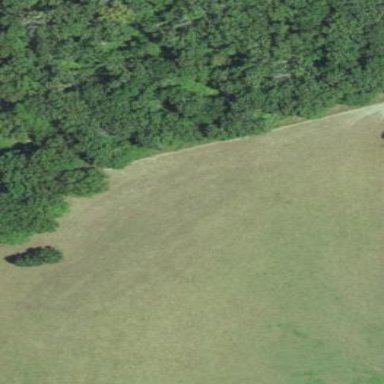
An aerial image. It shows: Beautiful woodland area.